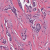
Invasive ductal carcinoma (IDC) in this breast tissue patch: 1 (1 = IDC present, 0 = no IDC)